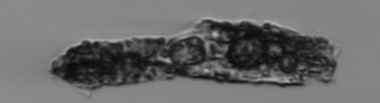
Label: fecal_pellet